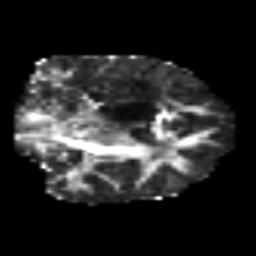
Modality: FA
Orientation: coronal
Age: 31
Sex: female
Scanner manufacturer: siemens
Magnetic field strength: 3 T
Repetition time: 6.1 s
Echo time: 0.101 s